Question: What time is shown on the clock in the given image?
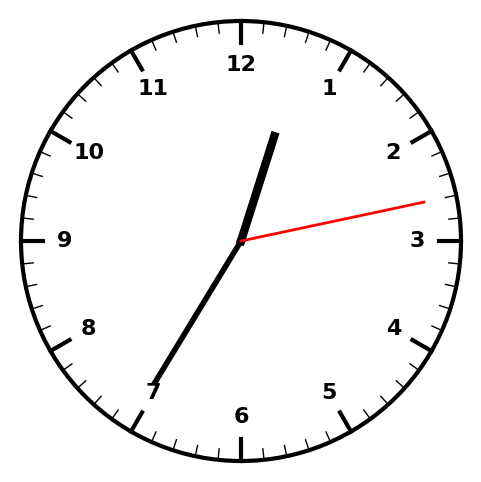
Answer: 12:35:13